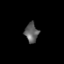
Tissue: prostate
Cell type: T cells
Senescence score: 0.8188
Nuclear area (px): 255
Mean DAPI intensity: 95.369